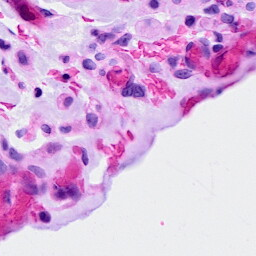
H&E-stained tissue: Ovarian